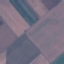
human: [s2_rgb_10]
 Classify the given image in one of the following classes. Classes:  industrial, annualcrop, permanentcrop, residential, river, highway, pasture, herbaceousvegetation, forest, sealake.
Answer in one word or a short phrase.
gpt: AnnualCrop